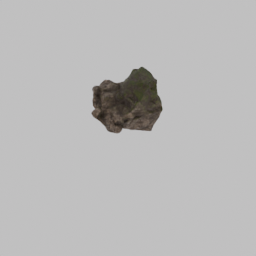
Label: nature